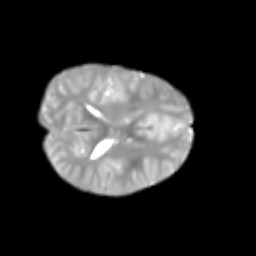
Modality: T2w
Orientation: axial
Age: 6
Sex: male
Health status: healthy